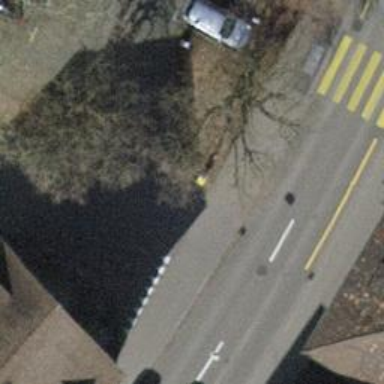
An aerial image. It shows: Post box is visible.